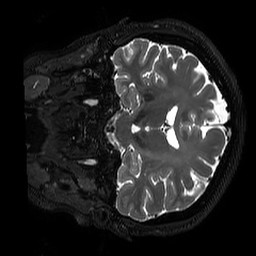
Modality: T2w
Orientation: coronal
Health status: ill
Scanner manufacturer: philips
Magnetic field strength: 3 T
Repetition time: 2.5 s
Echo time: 0.331 s